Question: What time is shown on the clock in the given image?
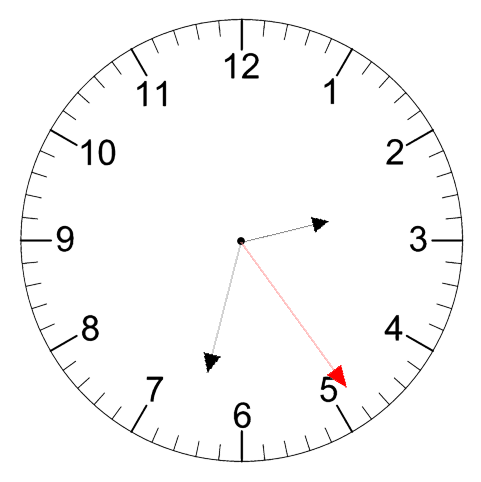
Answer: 02:32:24